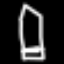
Label: pencil